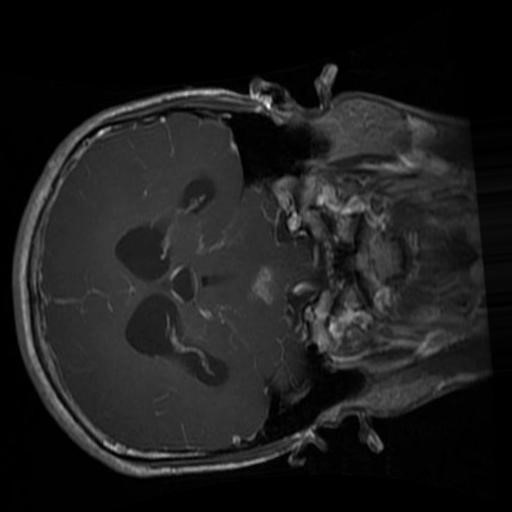
Label: brain_glioma